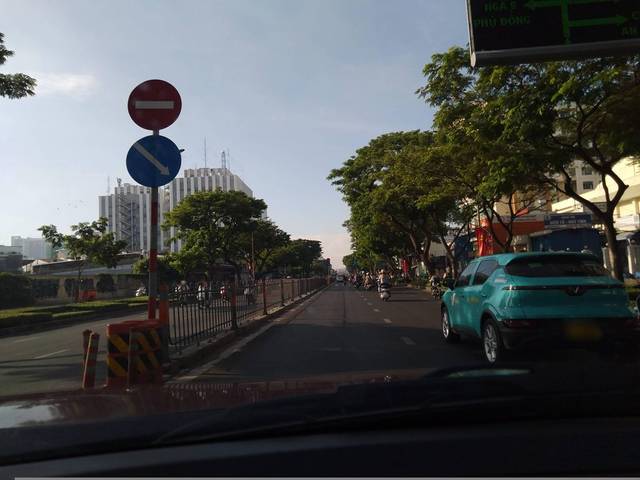
Region: Vietnam
Coordinates: 10.763, 106.683